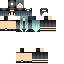
A female human skin with pale skin, wearing blonde helmet dressed in a blue hoodie and black pants, featuring a closed mouth.